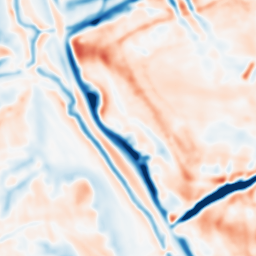
Category: multiscale
Decomposition family: dog_multiscale
Decomposition parameters: sigma_ratio: 1.4
n_scales: 4
base_sigma: 2
Upsampling method: cubic_mitchell
Upsampling parameters: scale: 8
Upsampling scale: 8